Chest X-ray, AP view. Patient: 17 years old, sex M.
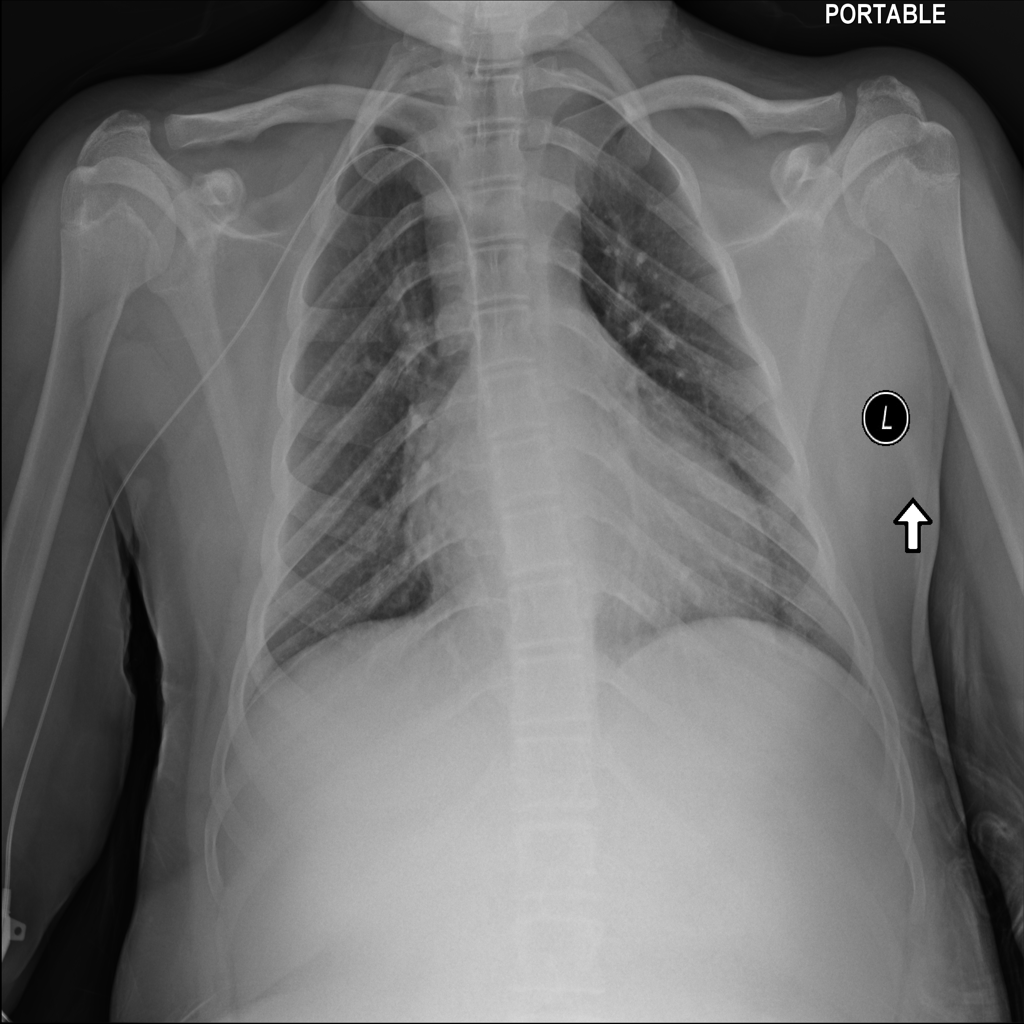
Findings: No Finding